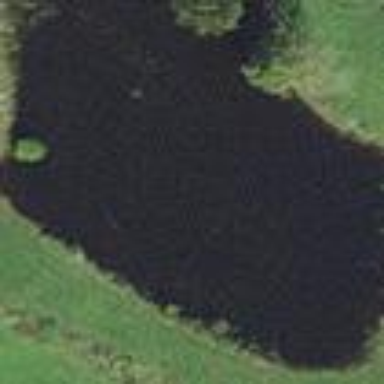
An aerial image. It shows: Serene pond surrounded by nature.